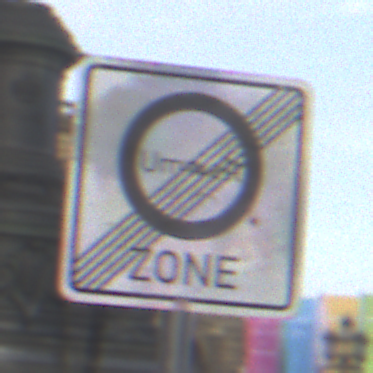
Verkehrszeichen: EndeUmweltzone
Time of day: MorningAfternoon
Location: Outdoor (Urban)
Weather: PartlyCloudy
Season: NotSpecified
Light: Natural